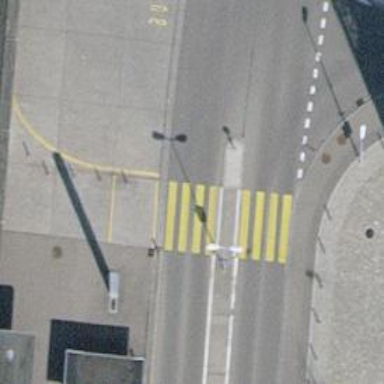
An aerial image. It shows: Kerb barrier.